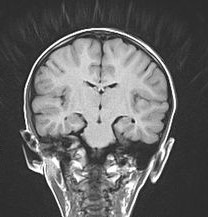
Label: notumor